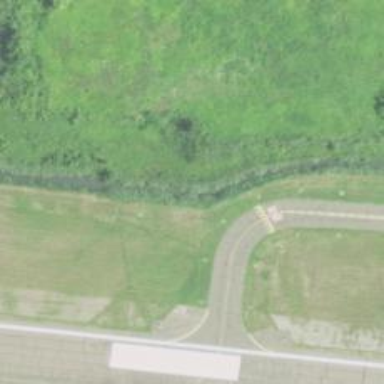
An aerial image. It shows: View of taxiway at the airport.